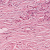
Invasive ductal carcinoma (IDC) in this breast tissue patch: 1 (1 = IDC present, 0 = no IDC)